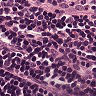
Metastatic tissue present: no